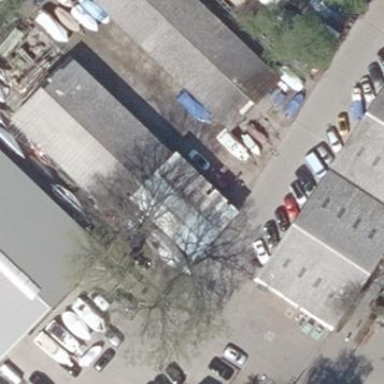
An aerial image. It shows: Warehouse building.